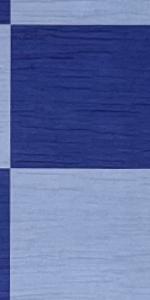
Label: Empty